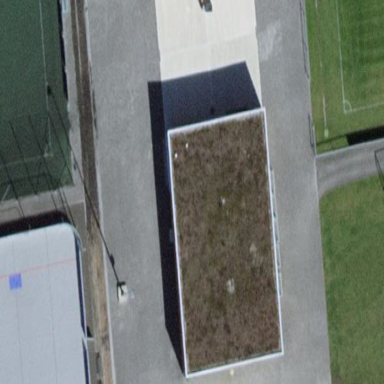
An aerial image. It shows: Sports center building.